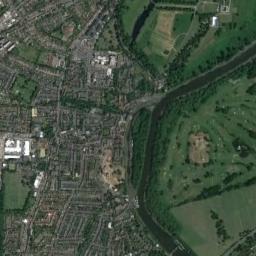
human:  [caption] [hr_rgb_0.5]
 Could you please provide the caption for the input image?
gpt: There are numerous trees on either side of the river .

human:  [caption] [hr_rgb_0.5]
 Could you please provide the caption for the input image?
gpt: The deep blue river is flanked by some fields and a residential area .

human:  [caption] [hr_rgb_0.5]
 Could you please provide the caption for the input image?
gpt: A curved green river with bustling cities and paddy fields on both sides .

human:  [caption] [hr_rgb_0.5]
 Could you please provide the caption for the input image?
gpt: The river goes through houses and grass .

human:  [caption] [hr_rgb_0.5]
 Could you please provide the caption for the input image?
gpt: There are many buildings and green meadows near the river .